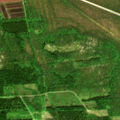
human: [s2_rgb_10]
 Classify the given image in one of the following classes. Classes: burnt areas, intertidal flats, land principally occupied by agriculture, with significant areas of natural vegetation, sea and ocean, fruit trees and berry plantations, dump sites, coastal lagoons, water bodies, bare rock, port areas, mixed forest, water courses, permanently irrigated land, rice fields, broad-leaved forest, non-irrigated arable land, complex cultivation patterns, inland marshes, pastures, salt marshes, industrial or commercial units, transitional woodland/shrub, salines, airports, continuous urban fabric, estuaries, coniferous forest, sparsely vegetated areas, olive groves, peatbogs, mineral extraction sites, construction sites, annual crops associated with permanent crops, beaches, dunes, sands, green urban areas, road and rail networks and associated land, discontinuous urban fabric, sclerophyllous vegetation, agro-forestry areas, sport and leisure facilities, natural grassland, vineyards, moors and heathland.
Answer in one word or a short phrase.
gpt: coniferous forest, mixed forest, transitional woodland/shrub